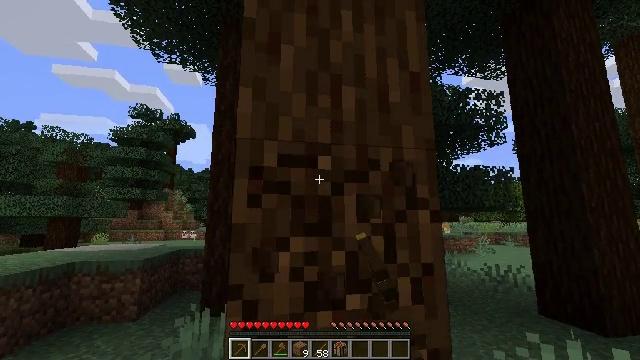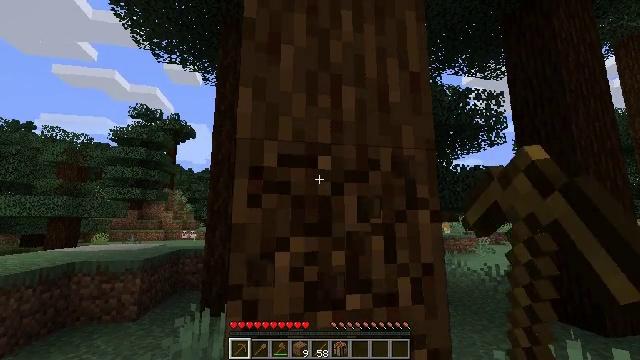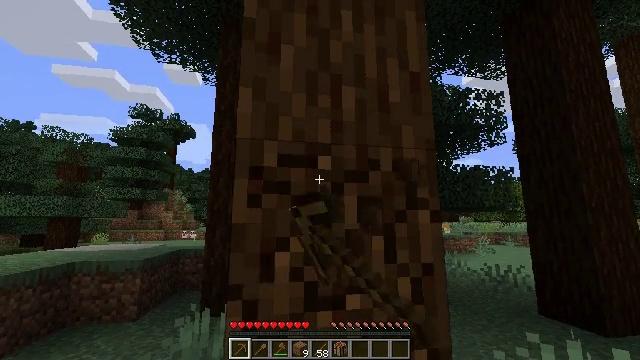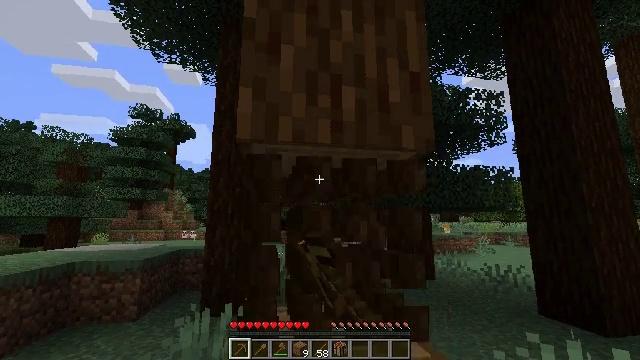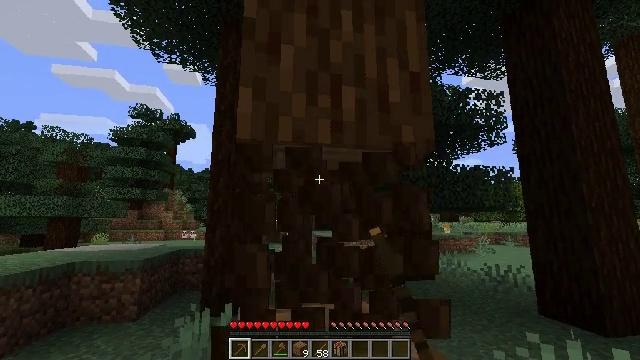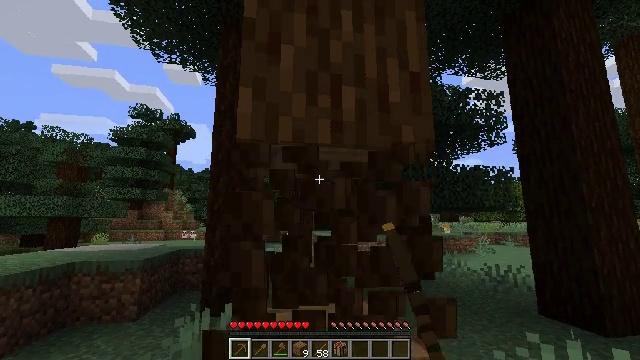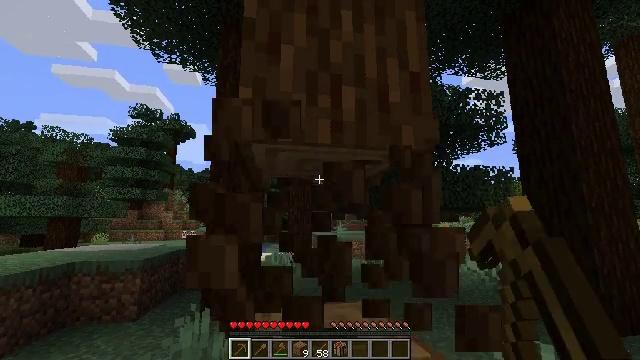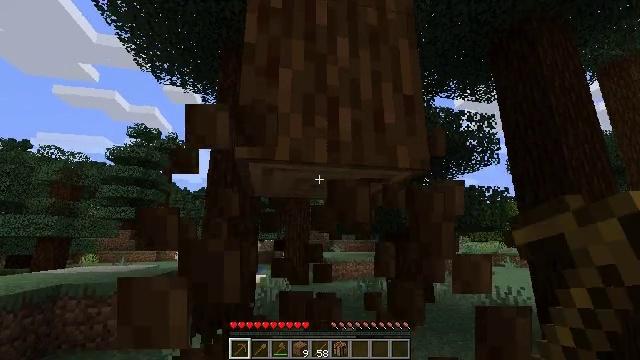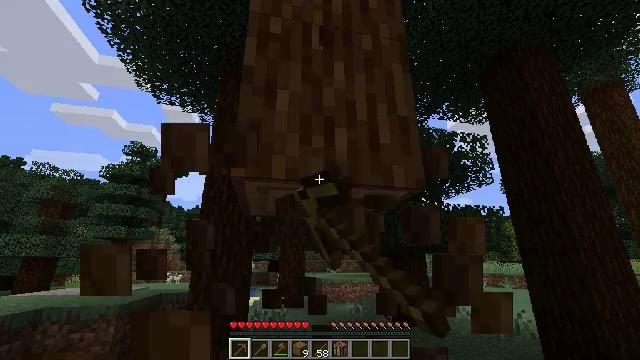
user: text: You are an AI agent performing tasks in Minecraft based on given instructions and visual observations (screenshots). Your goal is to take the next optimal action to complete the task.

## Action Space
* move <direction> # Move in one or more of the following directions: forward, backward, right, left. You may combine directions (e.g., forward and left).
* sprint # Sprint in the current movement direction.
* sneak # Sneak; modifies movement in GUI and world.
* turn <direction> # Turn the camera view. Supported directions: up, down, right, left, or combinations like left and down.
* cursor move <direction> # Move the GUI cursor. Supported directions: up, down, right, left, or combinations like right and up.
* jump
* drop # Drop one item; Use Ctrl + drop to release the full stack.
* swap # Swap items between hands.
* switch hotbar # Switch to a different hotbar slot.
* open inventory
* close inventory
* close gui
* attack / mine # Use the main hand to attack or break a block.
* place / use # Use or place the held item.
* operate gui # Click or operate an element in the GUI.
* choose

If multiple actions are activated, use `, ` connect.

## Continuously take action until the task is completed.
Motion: motion action
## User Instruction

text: Collect spruce log for building materials.
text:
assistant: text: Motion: attack / mine
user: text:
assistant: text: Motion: attack / mine
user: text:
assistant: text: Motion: attack / mine
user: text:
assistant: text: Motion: attack / mine
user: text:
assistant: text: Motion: attack / mine
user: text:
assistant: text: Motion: attack / mine
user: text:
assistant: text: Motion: turn up, attack / mine
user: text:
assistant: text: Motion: turn up, attack / mine
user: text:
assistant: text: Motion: attack / mine